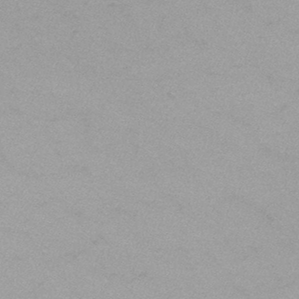
Label: frost